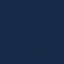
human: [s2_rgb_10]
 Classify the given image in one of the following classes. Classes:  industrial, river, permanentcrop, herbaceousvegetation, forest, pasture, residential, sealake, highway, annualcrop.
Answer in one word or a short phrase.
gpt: SeaLake